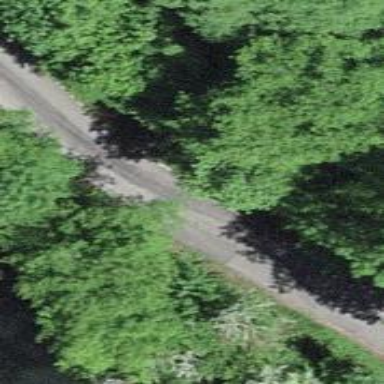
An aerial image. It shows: Passing place on the road.